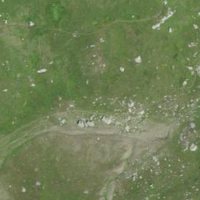
EUNIS habitat code: 26
Species observed at this site:
Silene acaulis